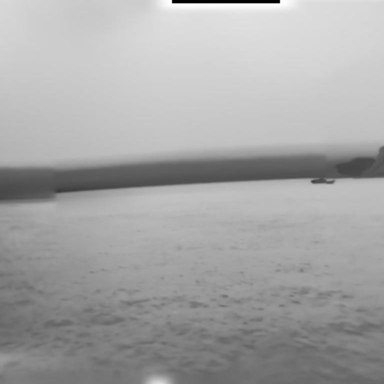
There is a liner in the infrared image.